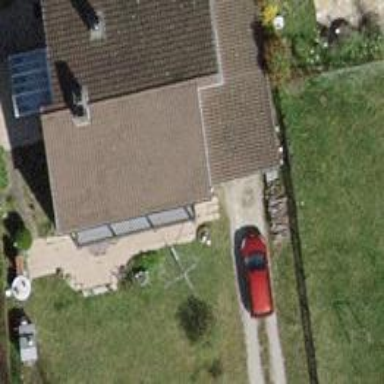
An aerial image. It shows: Detached building.